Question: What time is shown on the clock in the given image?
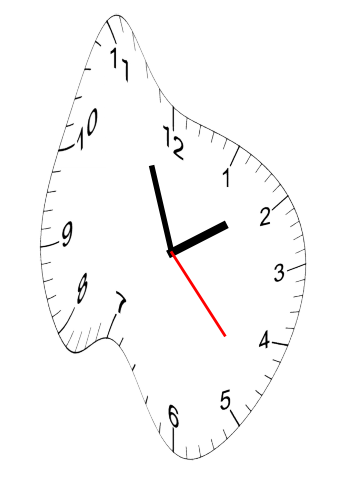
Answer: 01:56:23